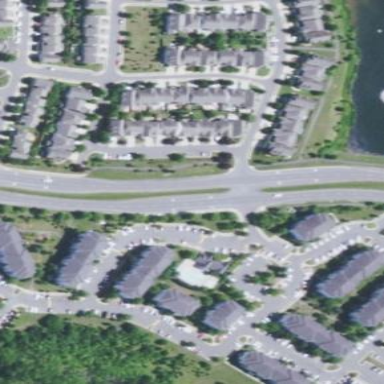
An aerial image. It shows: Residential area in grassy neighborhood with lush grass landcover.